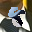
Label: 8